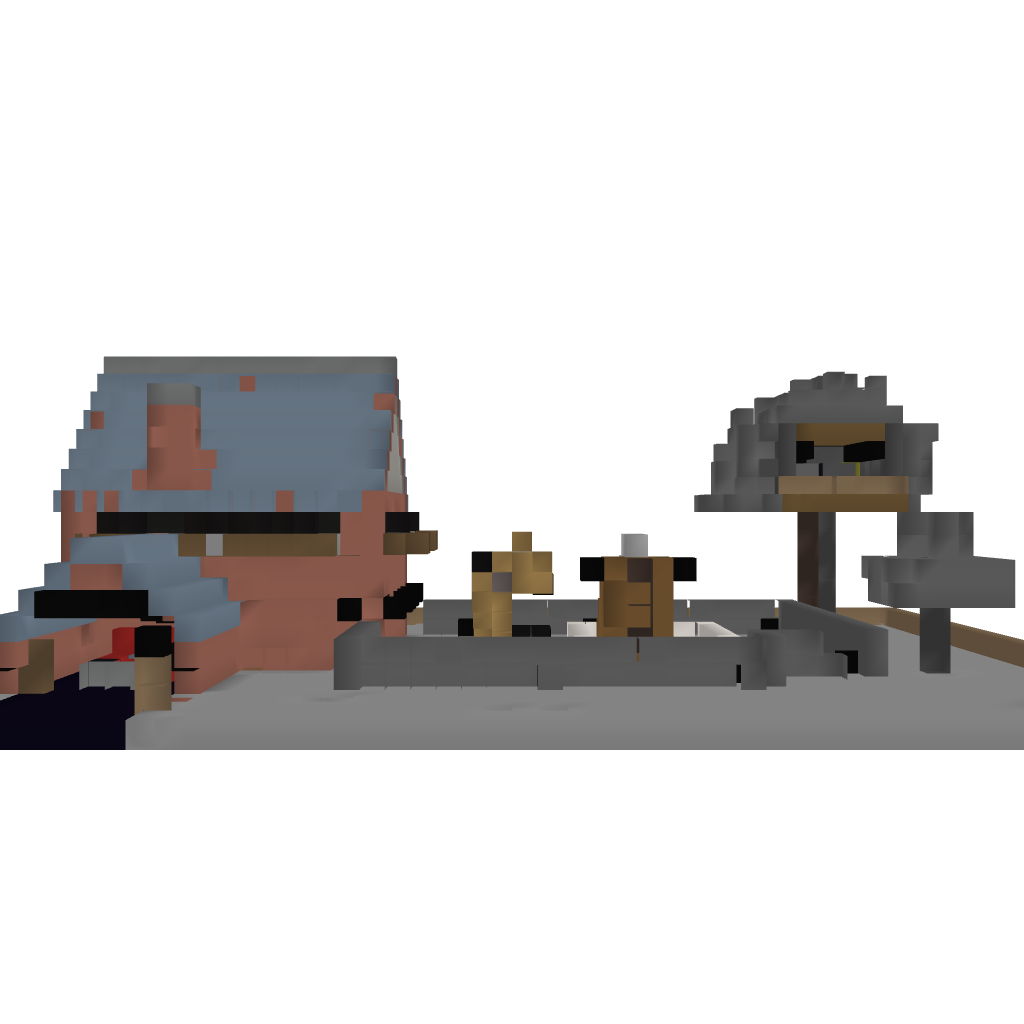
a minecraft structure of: rustic house